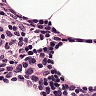
Metastatic tissue present: no